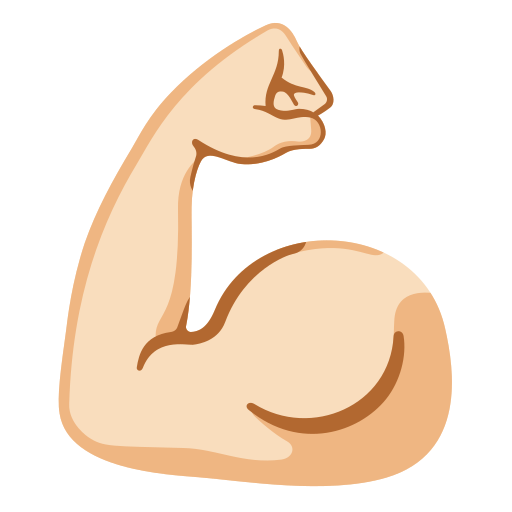
Emoji: 💪🏻